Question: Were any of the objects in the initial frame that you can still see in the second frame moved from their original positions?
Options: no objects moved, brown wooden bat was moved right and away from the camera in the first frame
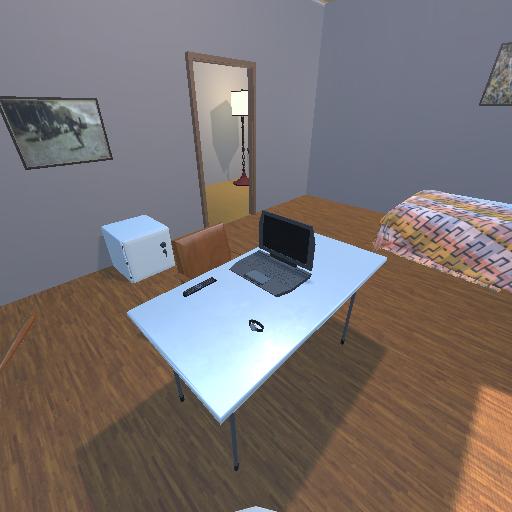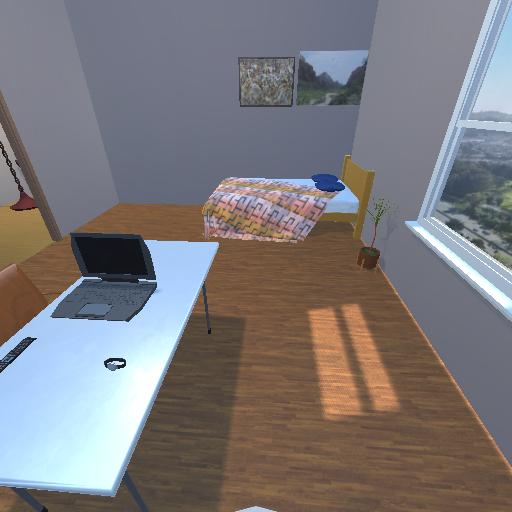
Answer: no objects moved